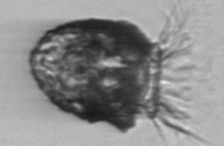
Label: Stenosemella_pacifica